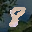
Label: 8